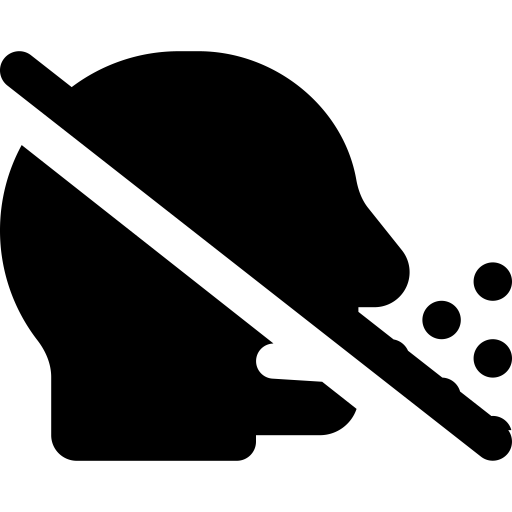
Tags: icon, FontAwesome, fa-icon, solid, head, side, cough, slash